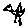
Label: bird